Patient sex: F
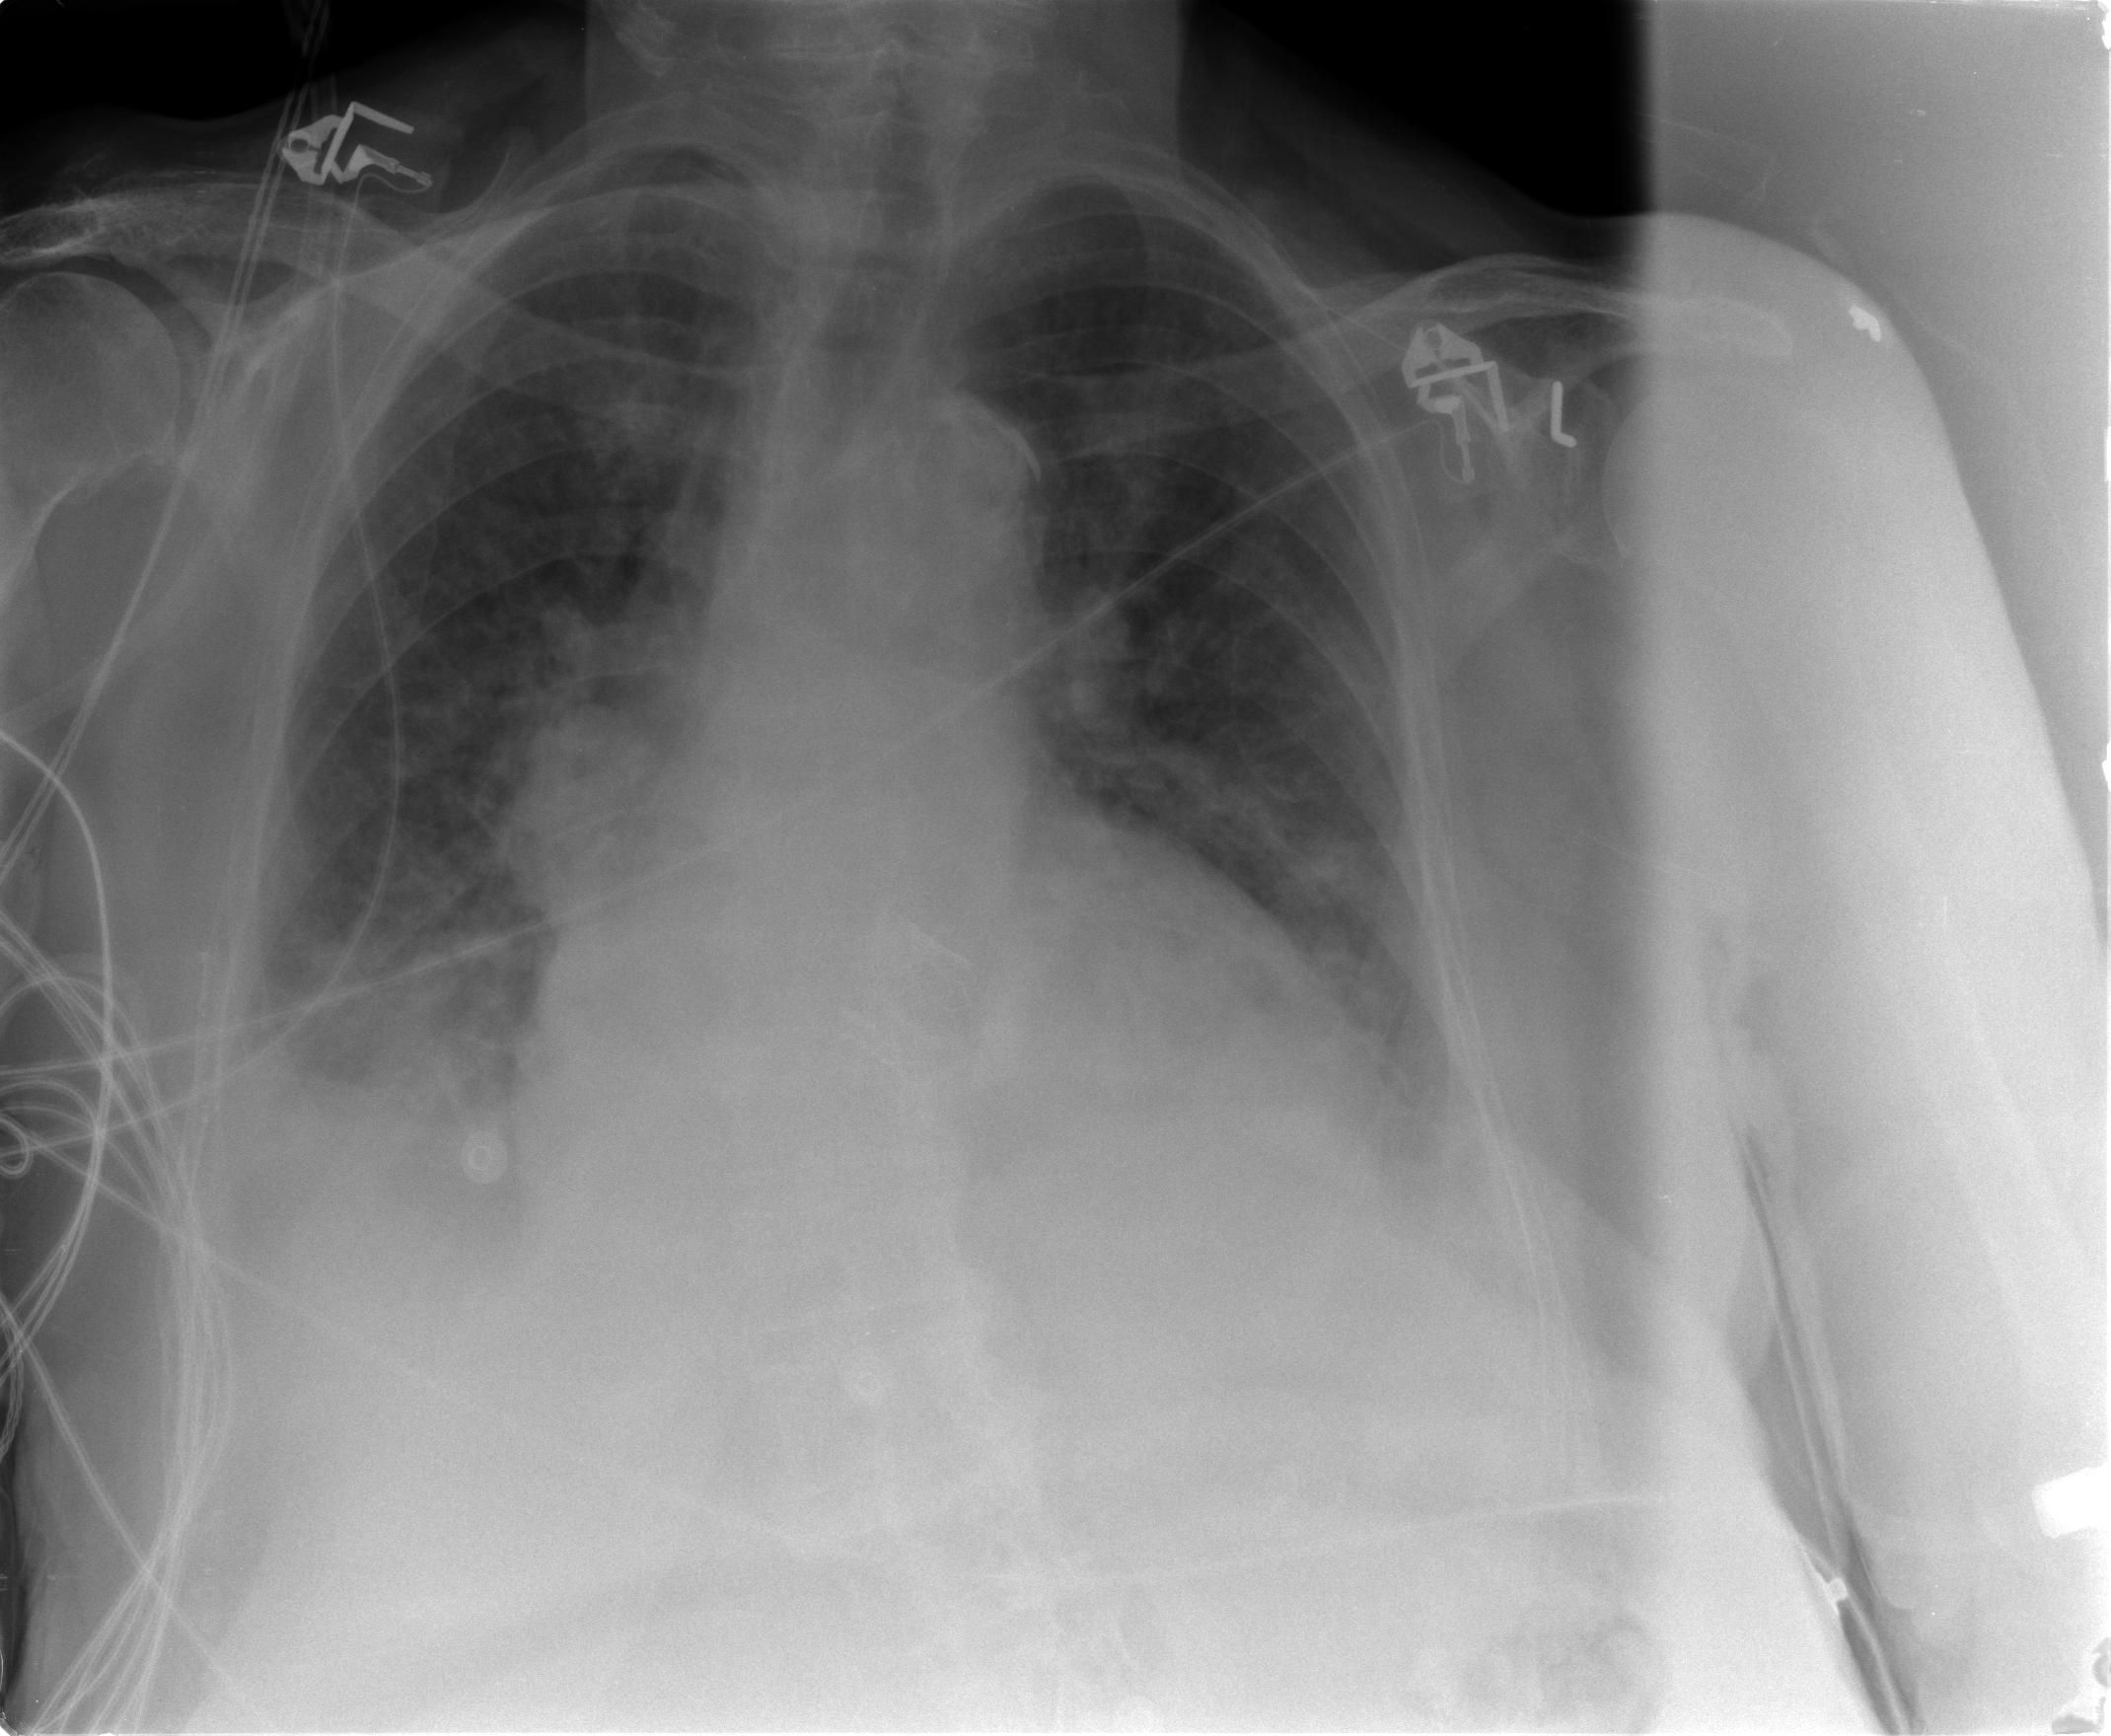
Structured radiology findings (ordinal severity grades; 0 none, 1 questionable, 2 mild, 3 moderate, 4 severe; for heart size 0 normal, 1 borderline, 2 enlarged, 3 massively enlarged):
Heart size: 2
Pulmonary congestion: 2
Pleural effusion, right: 2
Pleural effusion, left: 2
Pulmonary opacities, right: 1
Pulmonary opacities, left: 1
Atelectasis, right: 2
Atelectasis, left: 2